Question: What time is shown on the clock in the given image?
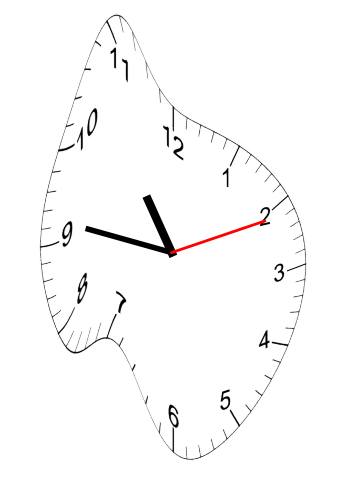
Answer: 10:46:11